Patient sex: F
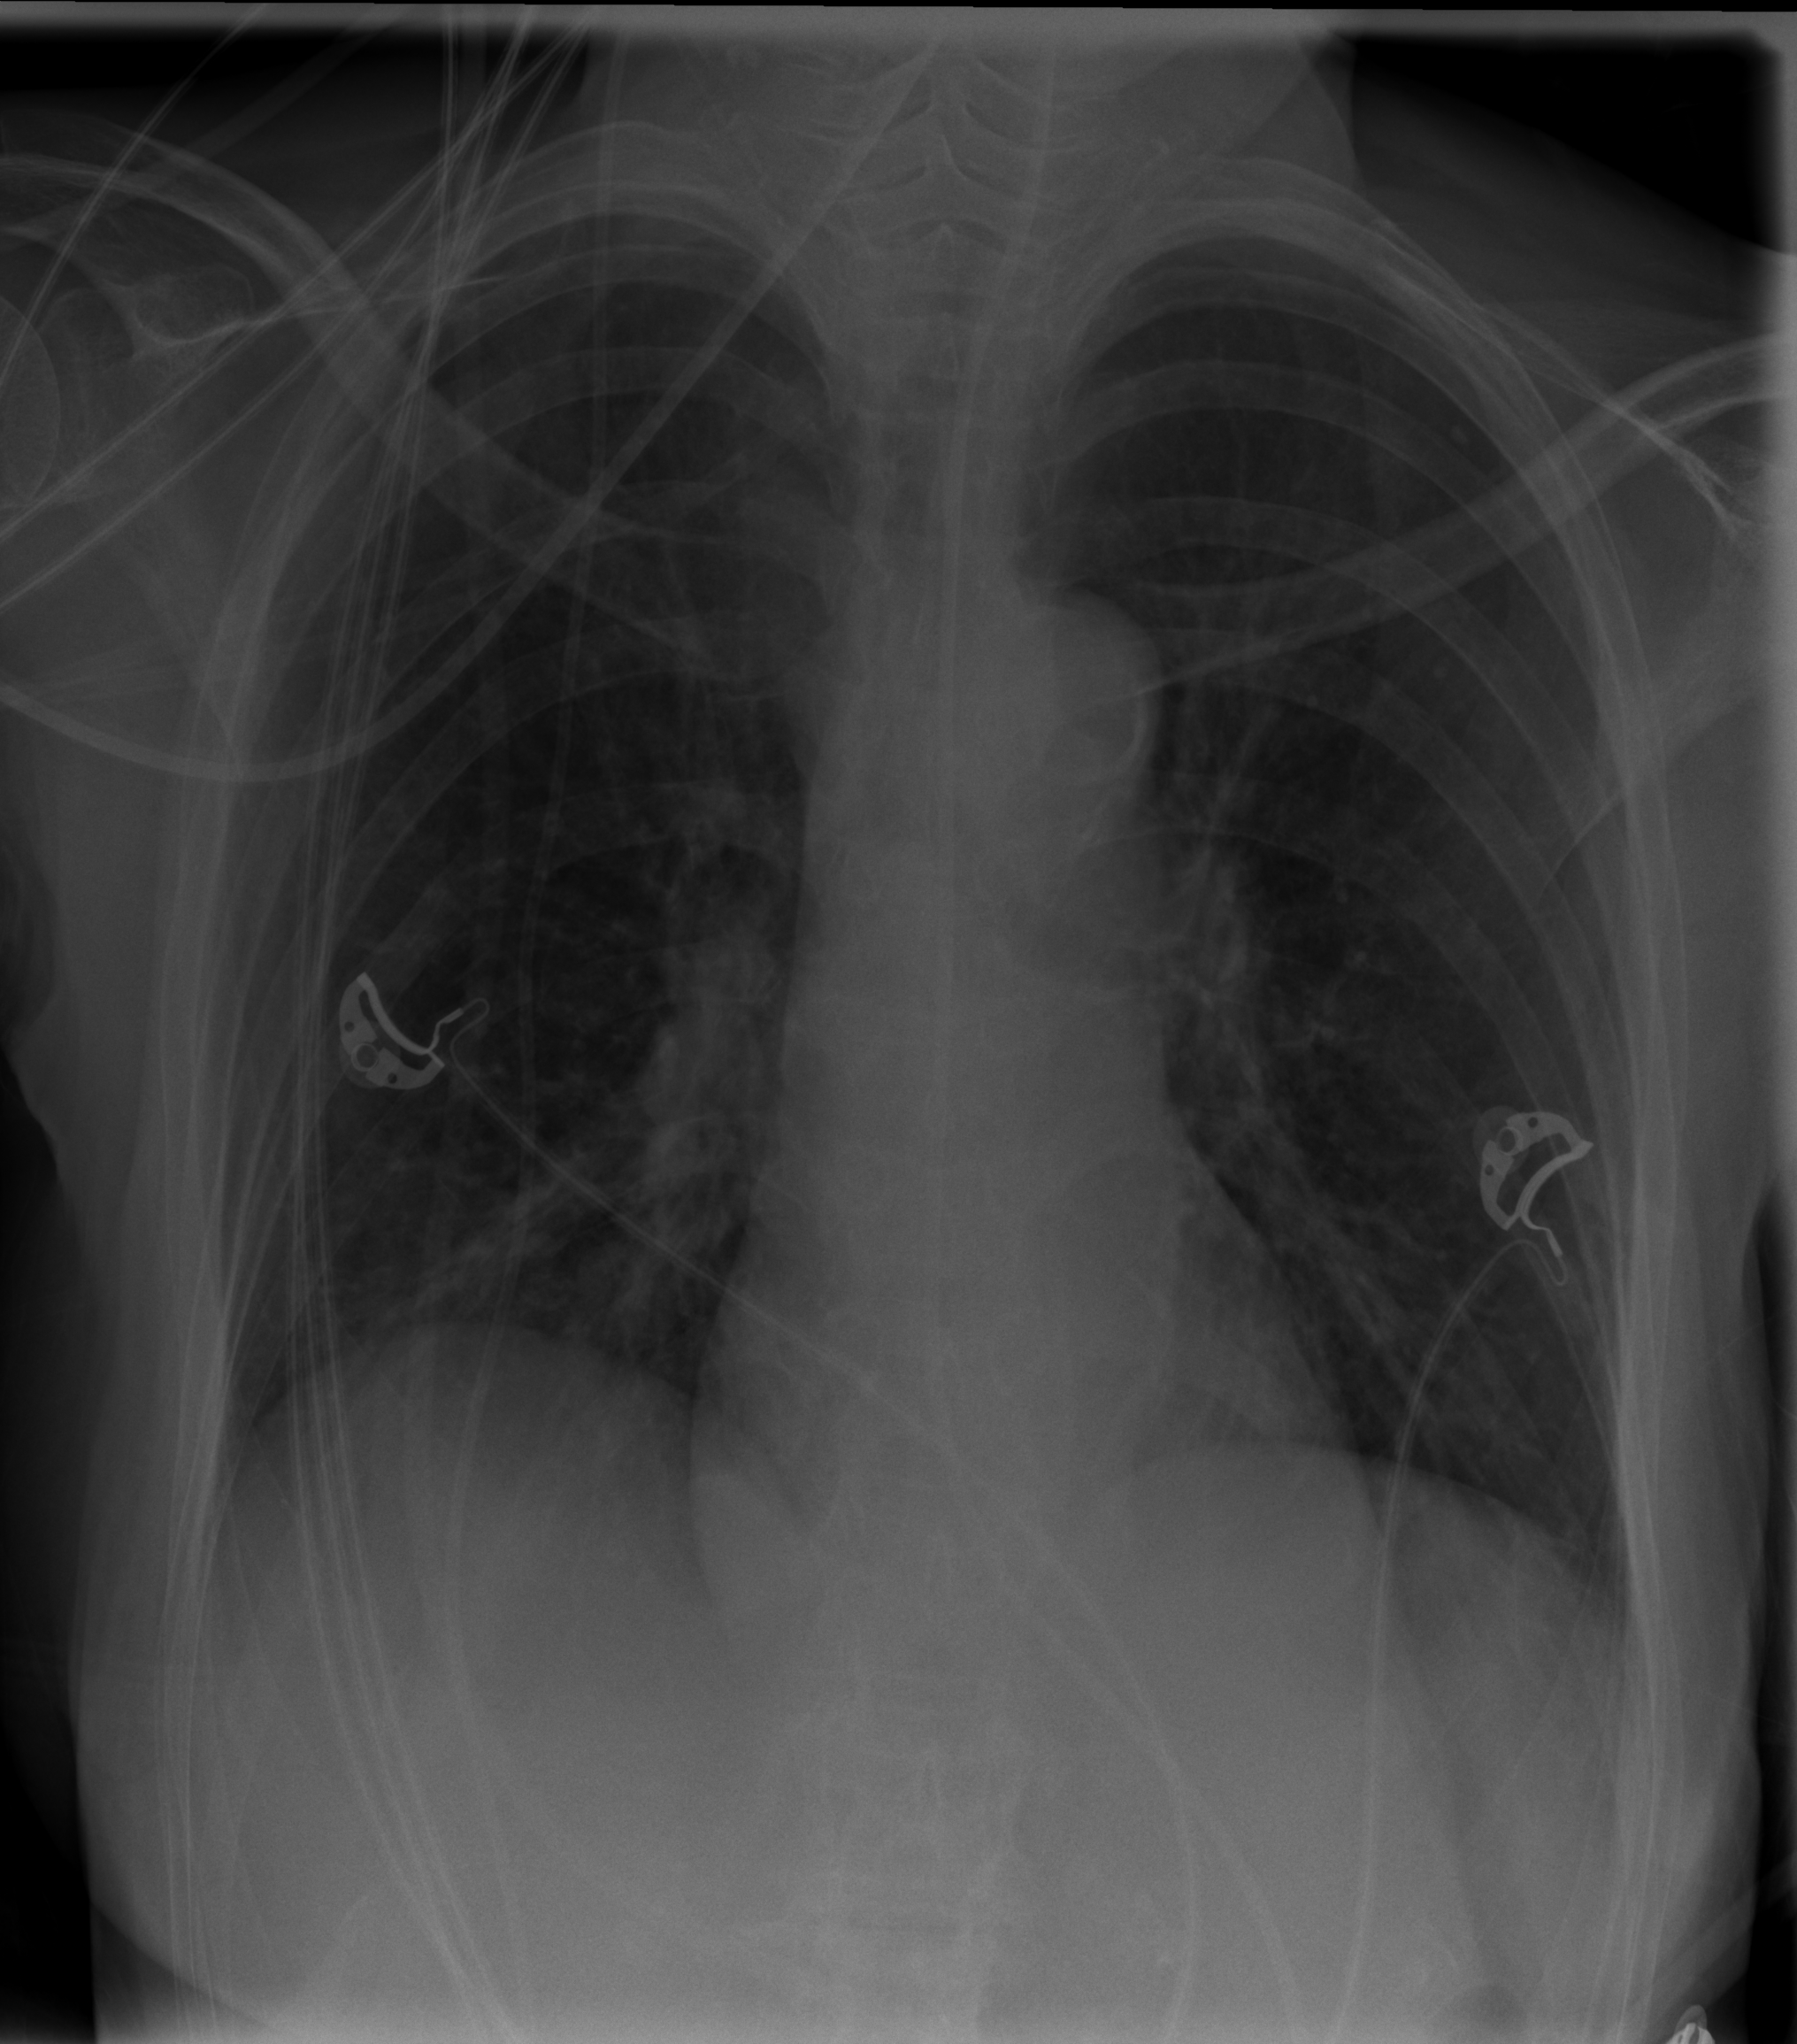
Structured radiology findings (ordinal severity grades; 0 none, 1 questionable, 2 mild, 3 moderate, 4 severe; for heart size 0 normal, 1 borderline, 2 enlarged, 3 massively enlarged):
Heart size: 0
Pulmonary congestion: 0
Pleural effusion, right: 0
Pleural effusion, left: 0
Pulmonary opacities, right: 0
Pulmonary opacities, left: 0
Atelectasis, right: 2
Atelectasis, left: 2